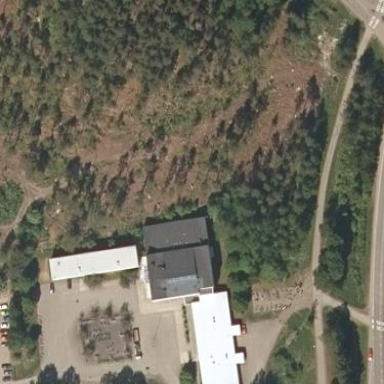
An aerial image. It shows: School building.